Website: lowes
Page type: order-returns
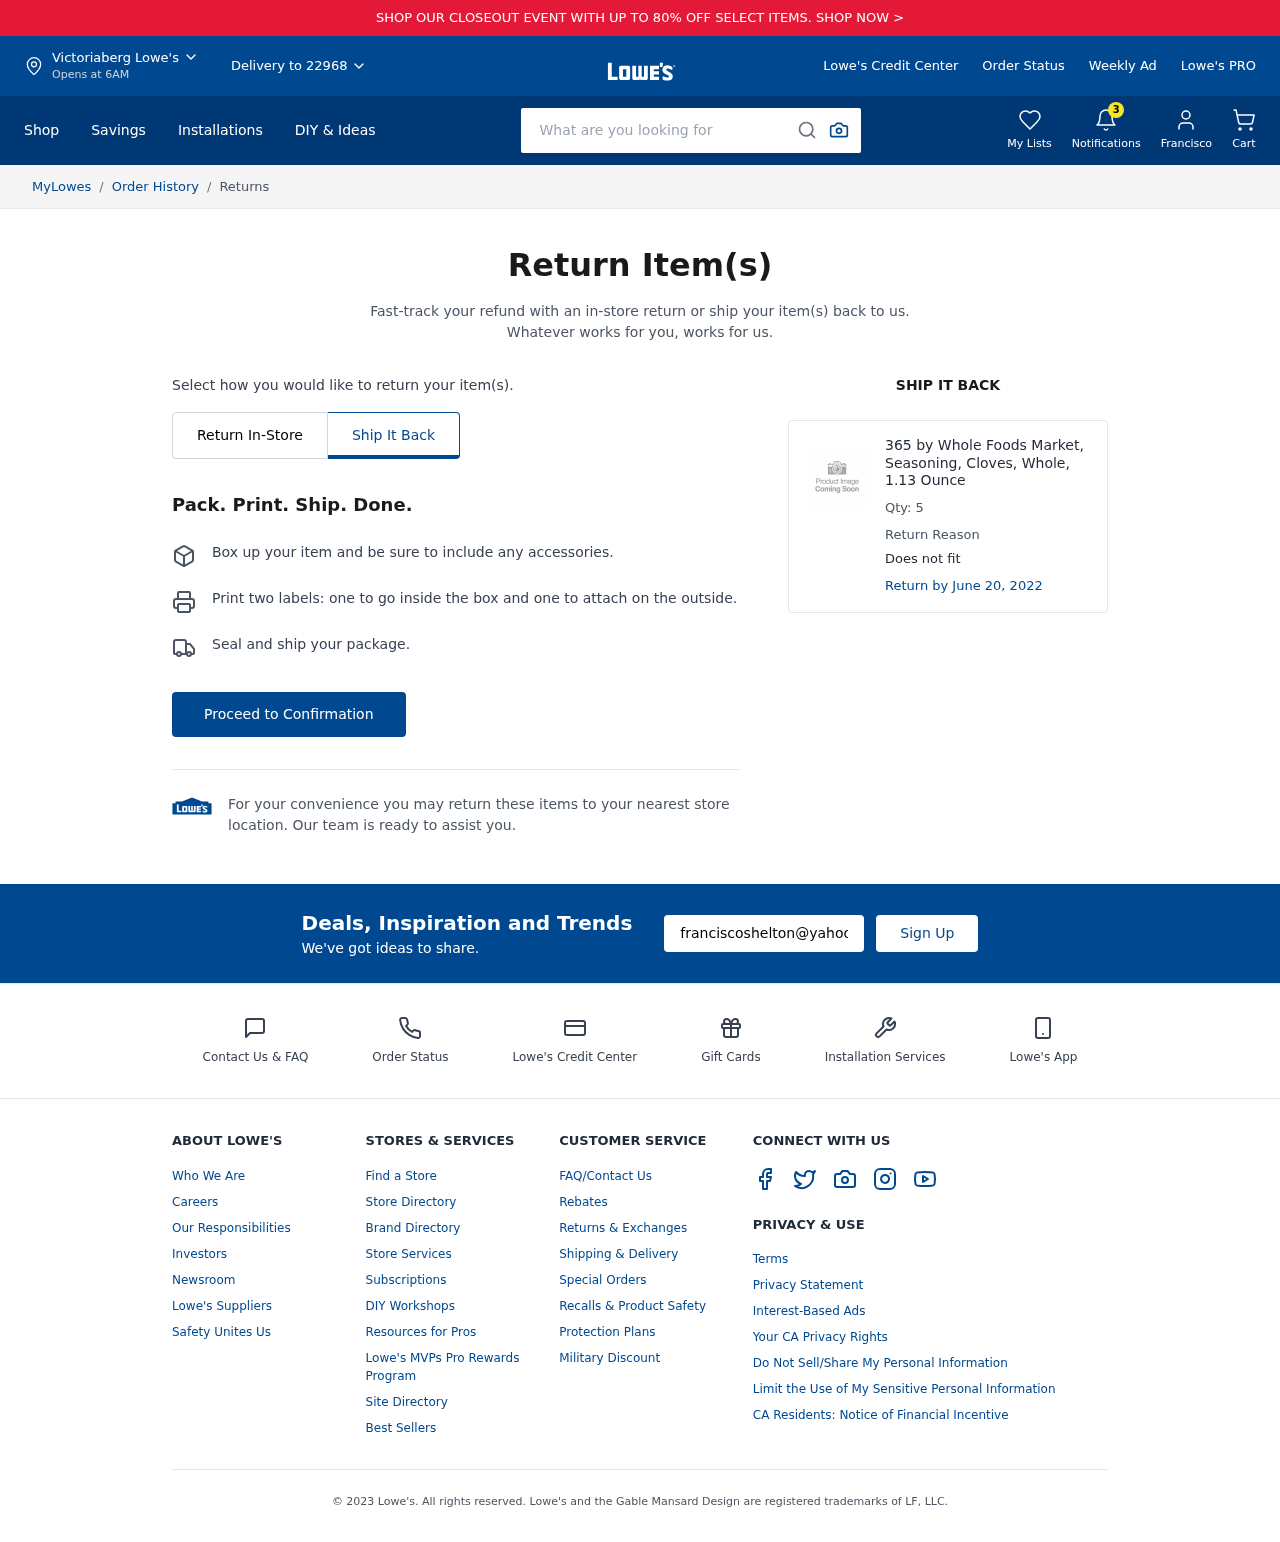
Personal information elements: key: PII_CITY
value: Victoriaberg
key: PII_EMAIL
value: franciscoshelton@yahoo.com
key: PII_FIRSTNAME
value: Francisco
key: PII_POSTCODE
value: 22968
Product elements: key: PRODUCT1_NAME
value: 365 by Whole Foods Market, Seasoning, Cloves, Whole, 1.13 Ounce
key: PRODUCT1_QUANTITY
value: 5
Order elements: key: ORDER_RETURN_BY_DATE
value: June 20, 2022
Search elements: key: HEADER_SEARCH
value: What are you looking for
Other elements: key: NOTIFICATION_COUNT
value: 3